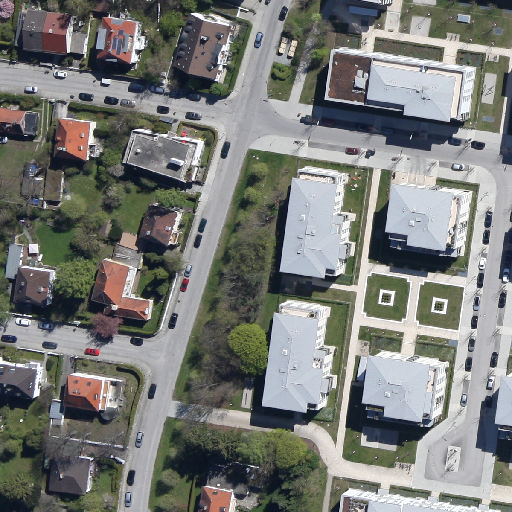
Referring expression: car driving on the road